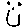
Label: smiley face